Field crop: maize
Growth stage: 2
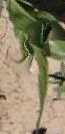
Species: maize